Interaction volume radius: 5 \u00c5
Interaction volume height: 30 \u00c5
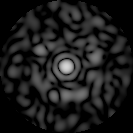
Disorder parameter: 0.8009